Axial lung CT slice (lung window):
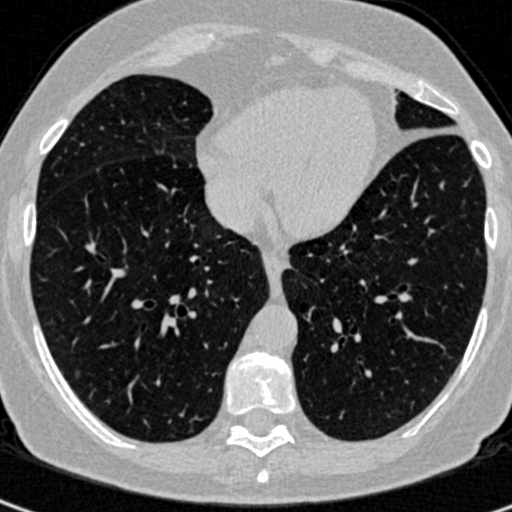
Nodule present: yes
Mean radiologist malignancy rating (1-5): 2